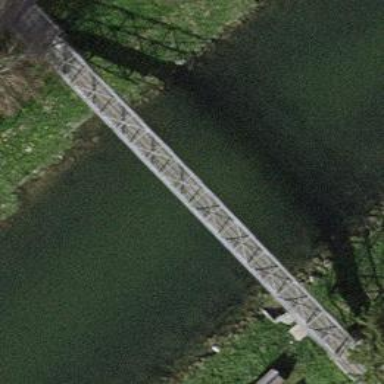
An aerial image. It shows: Man-made bridge.